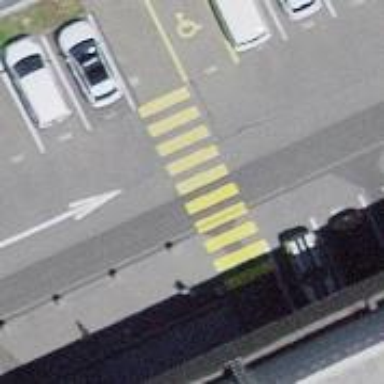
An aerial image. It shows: Marked crossing on the road.